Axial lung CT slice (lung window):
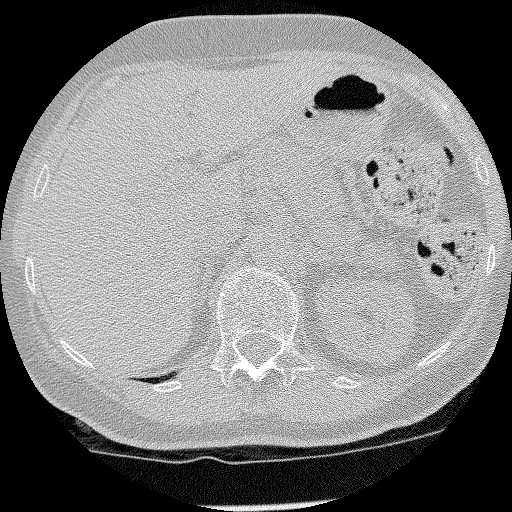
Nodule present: no